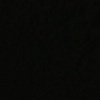
Label: space